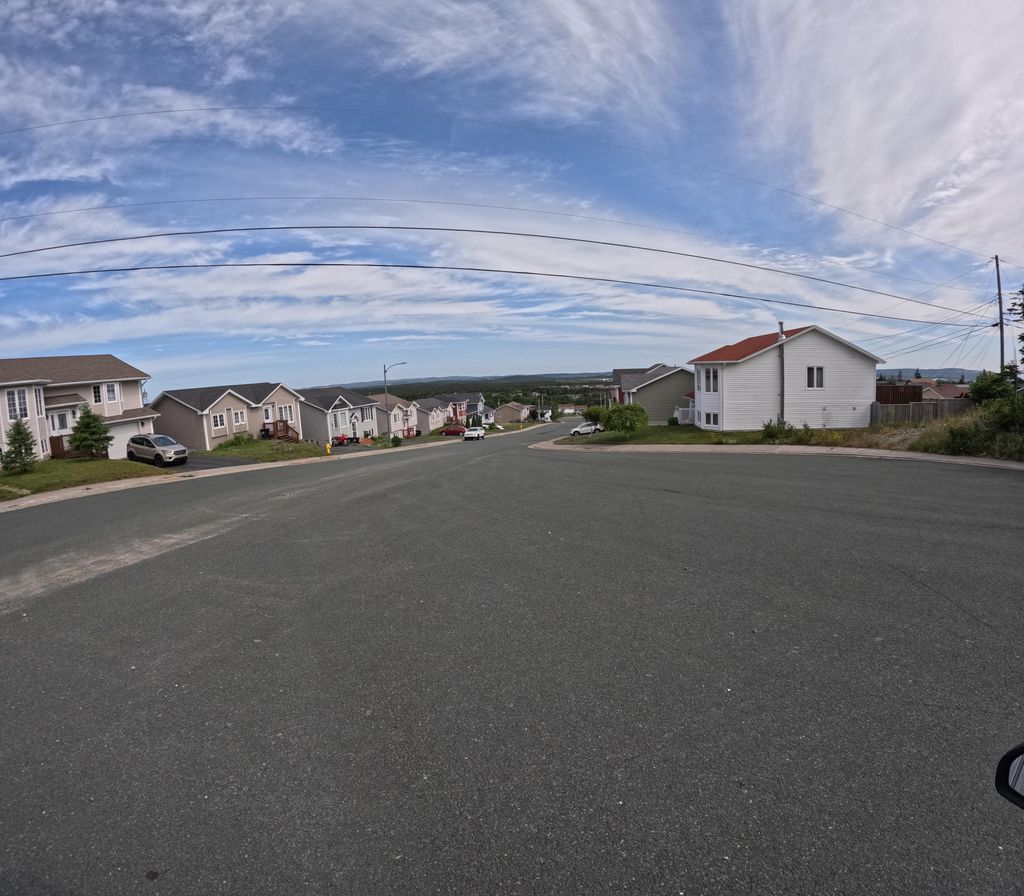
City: st_johns